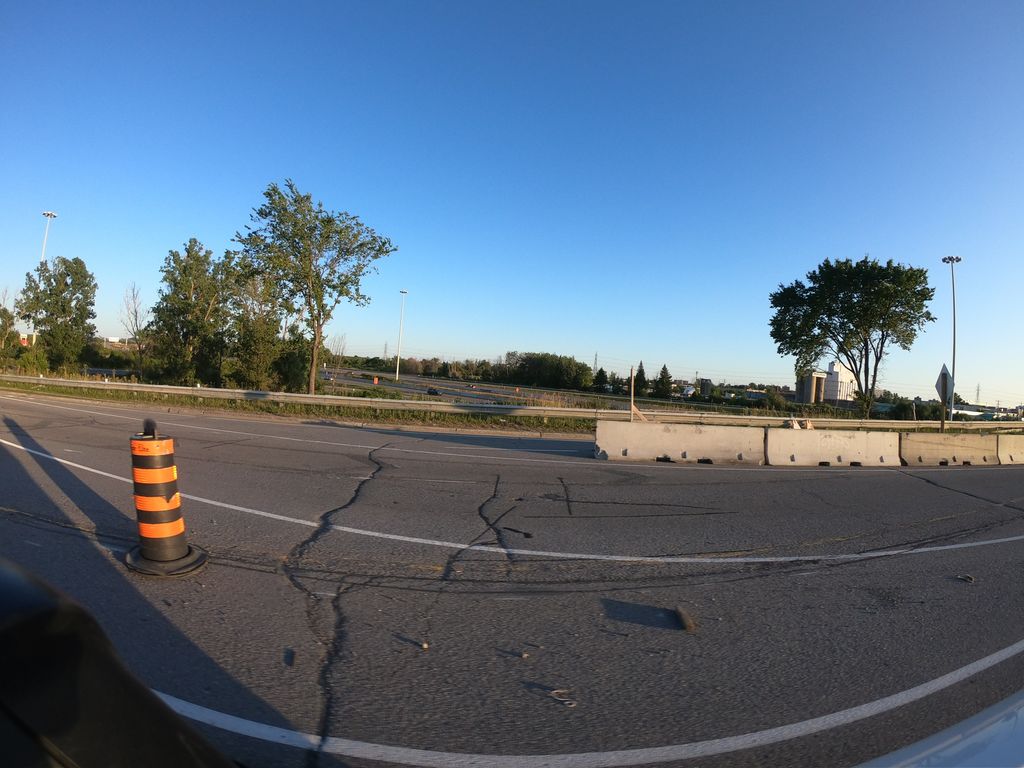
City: ottawa-gatineau